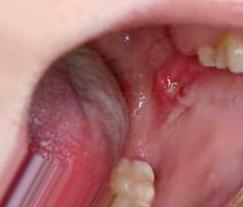
Condition: Mouth Ulcer